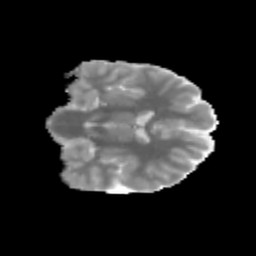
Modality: MD
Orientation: coronal
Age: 12
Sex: male
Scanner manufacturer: siemens
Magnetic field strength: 3 T
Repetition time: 3.8 s
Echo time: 0.07 s